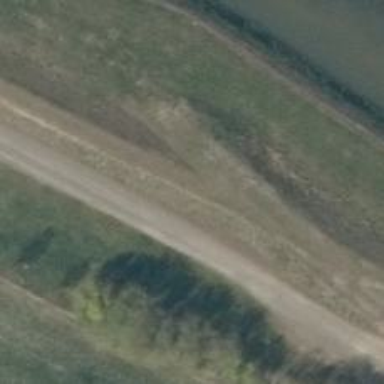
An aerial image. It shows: Embankment has been constructed as man-made feature.